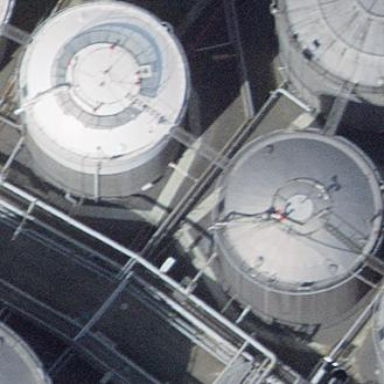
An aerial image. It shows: Storage tank with man-made structure.